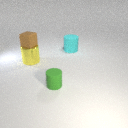
large yellow metal cylinder to the left of small green rubber cylinder